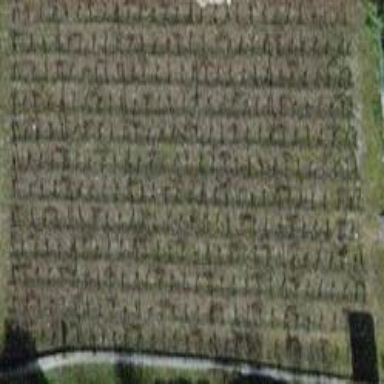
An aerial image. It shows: Vineyard where grapes are grown.